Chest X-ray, PA view. Patient: 58 years old, sex F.
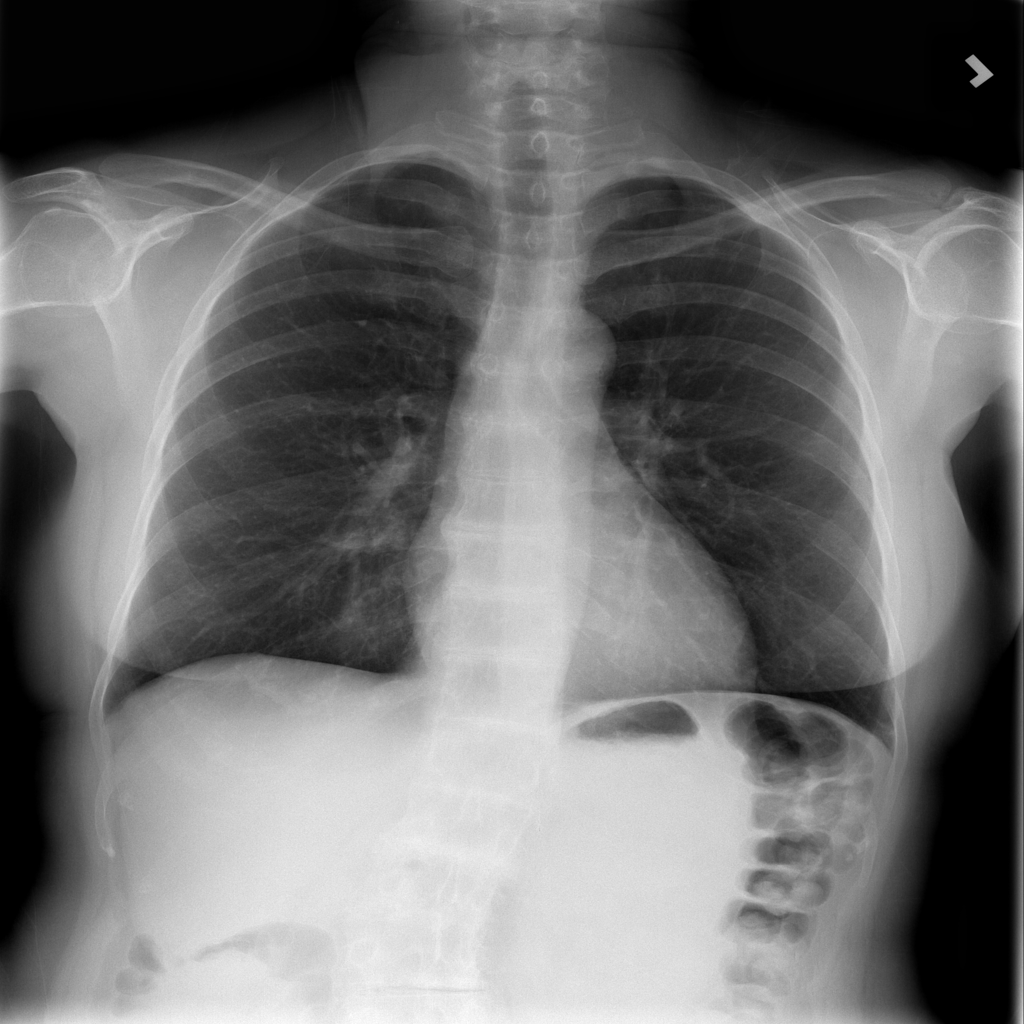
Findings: No Finding